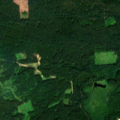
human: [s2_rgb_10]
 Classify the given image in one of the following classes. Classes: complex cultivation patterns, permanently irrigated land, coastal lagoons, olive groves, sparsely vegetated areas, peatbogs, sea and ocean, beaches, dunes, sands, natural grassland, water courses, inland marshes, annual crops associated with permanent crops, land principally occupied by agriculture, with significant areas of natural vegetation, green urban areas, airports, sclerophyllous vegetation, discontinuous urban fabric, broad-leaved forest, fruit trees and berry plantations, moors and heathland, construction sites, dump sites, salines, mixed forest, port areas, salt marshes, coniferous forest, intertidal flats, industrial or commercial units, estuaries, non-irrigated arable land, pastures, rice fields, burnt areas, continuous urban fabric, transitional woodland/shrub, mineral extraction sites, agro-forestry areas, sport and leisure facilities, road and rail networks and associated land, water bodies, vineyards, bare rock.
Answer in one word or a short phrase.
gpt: broad-leaved forest, coniferous forest, mixed forest